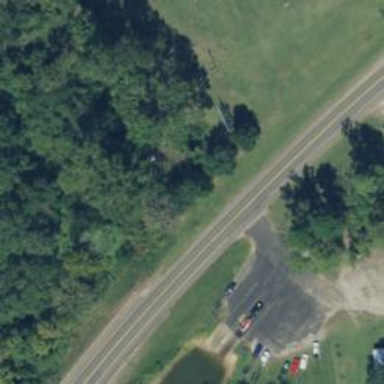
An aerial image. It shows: Asphalt road classified as trunk highway.